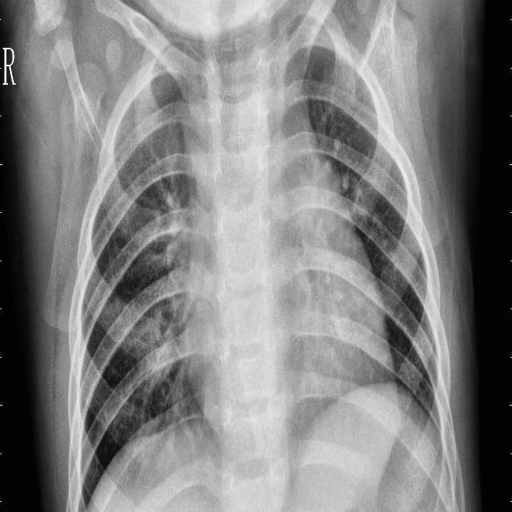
Finding: PNEUMONIA